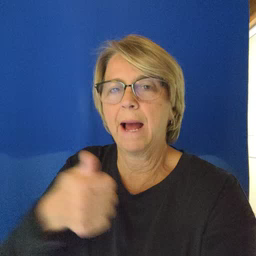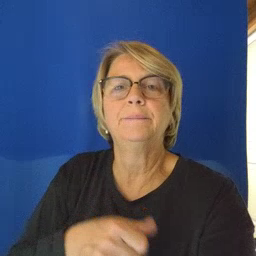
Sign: beside